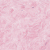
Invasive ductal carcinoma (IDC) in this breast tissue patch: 0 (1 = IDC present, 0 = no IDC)